Question: I'm just using PDO to insert customers into my table but it has been overcomplicated by something which is unexplainable by myself or other research.
It gives the error code: 00000 (which means that is a success, apparently) but no data was actually inserted into the database and the error is only supposed to be outputted if the query was a failure, but the error is.. success?
'''
$insertUser = $database->prepare("INSERT INTO customer (Surname, Forename, AddressRow1, AddressRow2, AddressRow3, AddressRow4, PostCode, Telephone, mobileNumber, Email, assignedGarage)
VALUES (:surname, :forename, :addressrow1, :addressrow2, :addressrow3, :addressrow4, :postcode, :telephone, :mobilenumber, :email, :assignedgarage)");
$insertUser->bindParam(':surname', $_POST['surname']);
$insertUser->bindParam(':forename', $_POST['forename']);
$insertUser->bindParam(':addressrow1', $_POST['addressrow1']);
$insertUser->bindParam(':addressrow2', $_POST['addressrow2']);
$insertUser->bindParam(':addressrow3', $_POST['addressrow3']);
$insertUser->bindParam(':addressrow4', $_POST['addressrow4']);
$insertUser->bindParam(':postcode', $_POST['postcode']);
$insertUser->bindParam(':telephone', $_POST['telephone']);
$insertUser->bindParam(':mobilenumber', $_POST['mobilenumber']);
$insertUser->bindParam(':email', $_POST['email']);
$insertUser->bindParam(':assignedgarage', $_SESSION['garageId']);
if(!$insertUser->execute()) {
$err[] = $database->errorCode();
}
elseif ($insertUser->rowCount() == 1) {
$id = $database->lastInsertId();
echo "<script type="text/javascript">
<!--
window.location = "updateUser.php?id=$id"
//-->
</script>";
}
if(count($err)) {
echo "<p style="color:red;">The following errors were detected:</p><br/>";
foreach ($err as $key => $error) {
echo "<p style="color:red;">$error</p><br/>";
}
}
'''
I first started without defining all the columns I wanted to insert into but that didn't work so I predefined them.

My table in its early, rudimentary stages. I have my reasons for choosing varchars for mobile/telephone numbers.
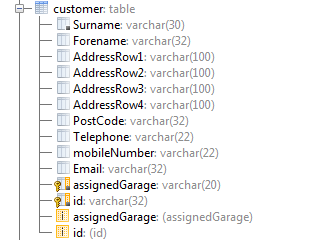
Answer: Summarising, you have this:
'''
$insertUser = $database->prepare(...);
if(!$insertUser->execute()) {
$err[] = $database->errorCode();
^^^^^^^^^
}
'''
So you're calling <URL>. As the manual explains:
> PDO::errorCode() only retrieves error codes for operations performed
directly on the database handle. If you create a PDOStatement object
through PDO::prepare() or PDO::query() and invoke an error on the
statement handle, PDO::errorCode() will not reflect that error. You
must call PDOStatement::errorCode() to return the error code for an
operation performed on a particular statement handle.
Depending on your needs and current code, you might also be interested in <URL>, which provides error details in friendly format. And, of course, you can also instruct PDO to throw exceptions and get rid of manual error checking.